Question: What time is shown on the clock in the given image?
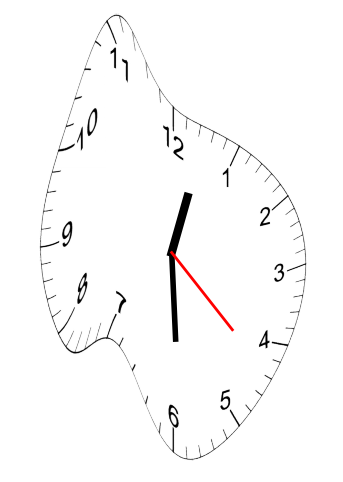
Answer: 12:29:22